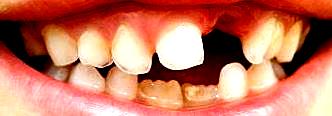
Condition: hypodontia